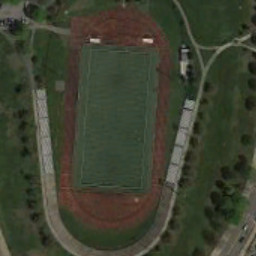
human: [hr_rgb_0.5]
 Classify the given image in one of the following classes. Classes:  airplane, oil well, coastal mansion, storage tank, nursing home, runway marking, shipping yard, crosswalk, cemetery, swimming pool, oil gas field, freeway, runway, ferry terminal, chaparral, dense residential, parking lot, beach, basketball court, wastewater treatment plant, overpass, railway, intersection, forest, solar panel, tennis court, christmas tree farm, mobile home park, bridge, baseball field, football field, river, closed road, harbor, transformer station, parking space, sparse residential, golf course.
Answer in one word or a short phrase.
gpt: football field